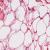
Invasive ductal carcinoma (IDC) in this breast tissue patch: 0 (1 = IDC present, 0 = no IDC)